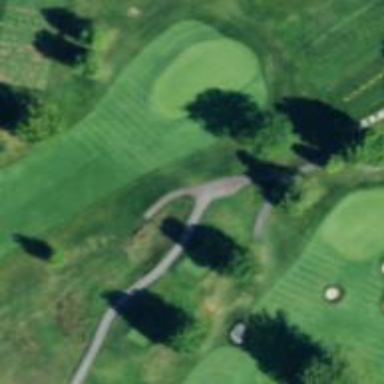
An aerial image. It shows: Path for both roads and golfers.